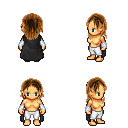
a pixel art fantasy rpg character, female body template, human, tanned skin, black cape, white pants, brown long hairstyle, white cloth bracers, four views (front, back, left, right), 2x2 character sprite sheet, small pixel art, hard edges, no anti-aliasing